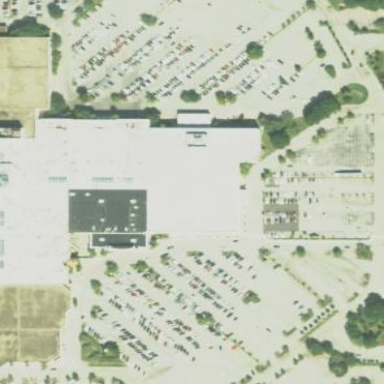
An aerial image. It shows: Department store.